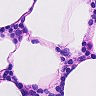
Metastatic tissue present: no